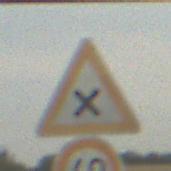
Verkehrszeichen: KreuzungOderEinmuendung
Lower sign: Geschwindigkeit60
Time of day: SunriseSunset
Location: Outdoor (Suburban)
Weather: PartlyCloudy
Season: NotSpecified
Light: Natural